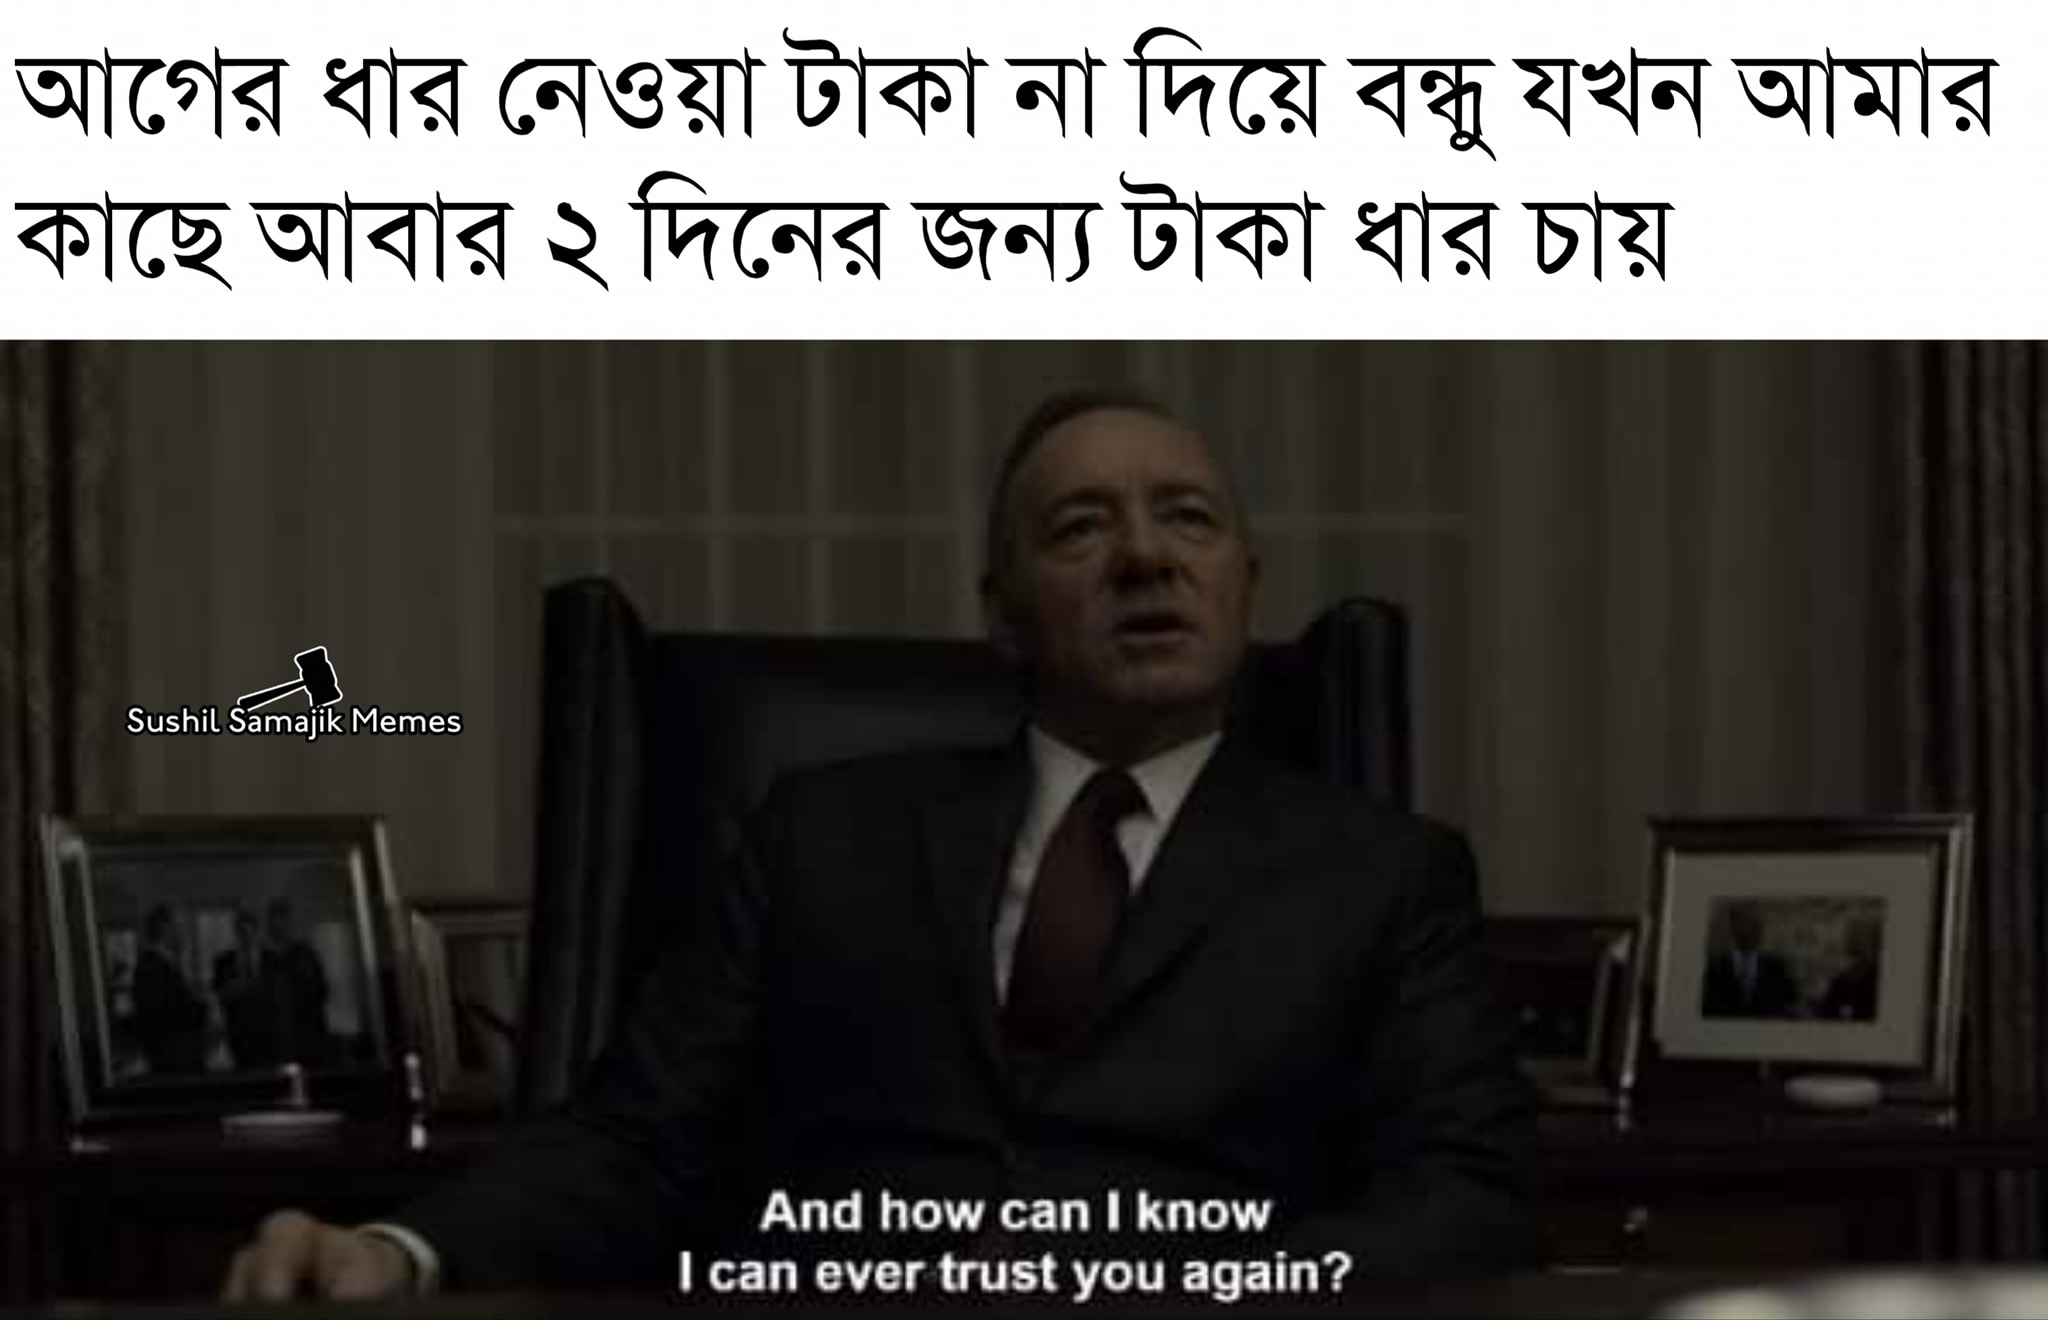
Caption: আগের ধার নেওয়া টাকা না দিয়ে বন্ধু যখন আমার কাছে আবার ২ দিনের জন্য টাকা ধার চায়   And how can I Know     I can ever trust you again?
Label: non-hate